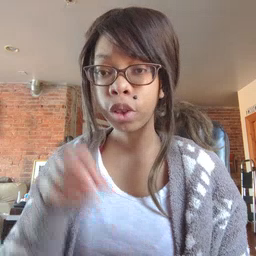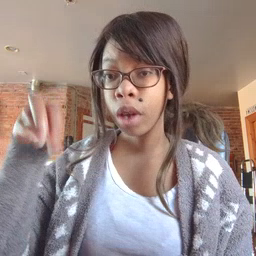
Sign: drop